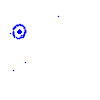
Particle: kaon